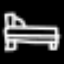
Label: bed